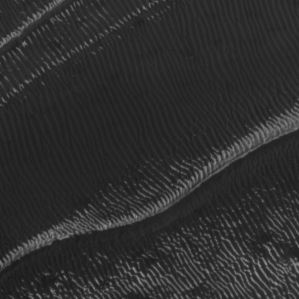
Label: frost